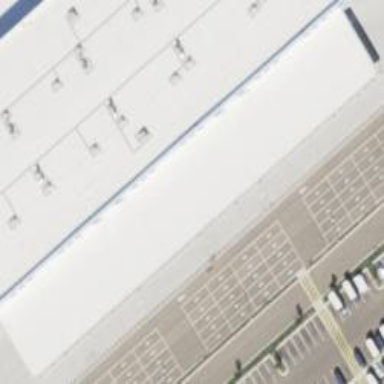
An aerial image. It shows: View of roof of building.